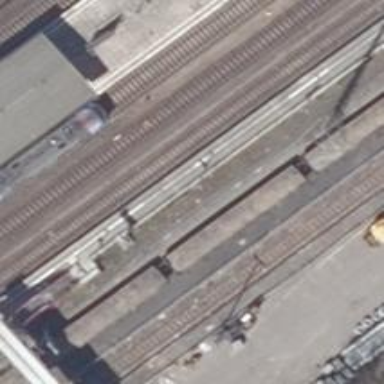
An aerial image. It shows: Public transport stop position along the railway.